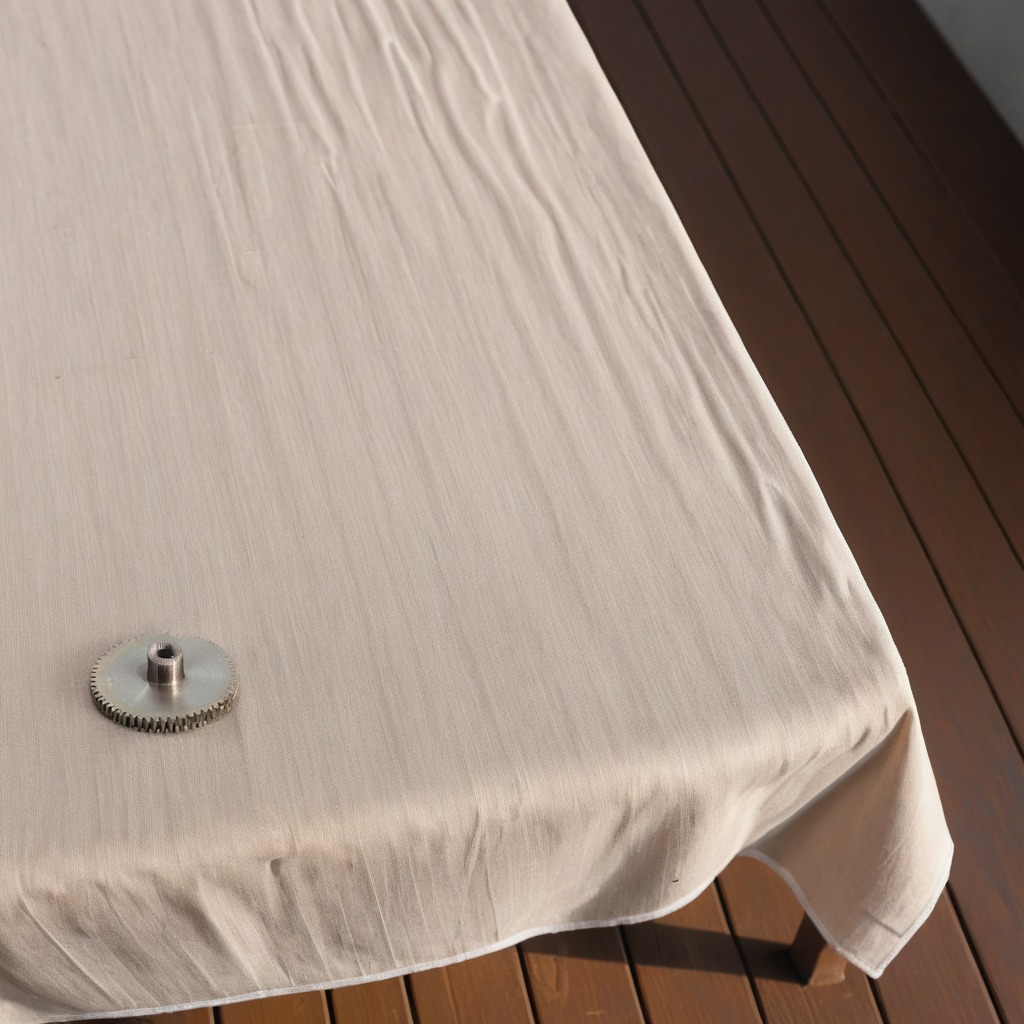
A steel gear with teeth is lying on the wooden table in the outdoor workshop.